七年级 · 解析几何
已知数 $a 、 b 、 c$ 在数轴上的位置如图所示, 化简 $|a+b|-|c-b|$ 的结果是 ( )

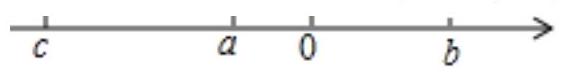
A. $a+b$
B. $-a-c$
C. $a+c$
D. $a+2 b-c$
答案: C
解析:

【分析】

本题主要考查数轴, 解题的关键是根据数轴判断出 $a 、 b 、 c$ 的大小关系及绝对值的性质. 根据数轴知 $c<a<0<b$ 且 $|a|<|b|<|c|$, 得出 $a+b>0 、 c-b<0$, 利用绝对值的性质去绝对值符号后合并即可得.

【解答】解: 由数轴知 $c<a<0<b$, 且 $|a|<|b|<|c|$,

则 $a+b>0 、 c-b<0$,

$\therefore$ 原式 $=a+b+c-b=a+c$.

故选 $C$.